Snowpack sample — Snodgrass Mountain, Crested Butte, Colorado (2/4/25, 12:06 PM MST)
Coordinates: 38.923, -106.968
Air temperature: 35 °F
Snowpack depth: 80 cm
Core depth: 50 cm
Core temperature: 30.2 °F
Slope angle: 14°, slope face: 78°
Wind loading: low
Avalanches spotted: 0
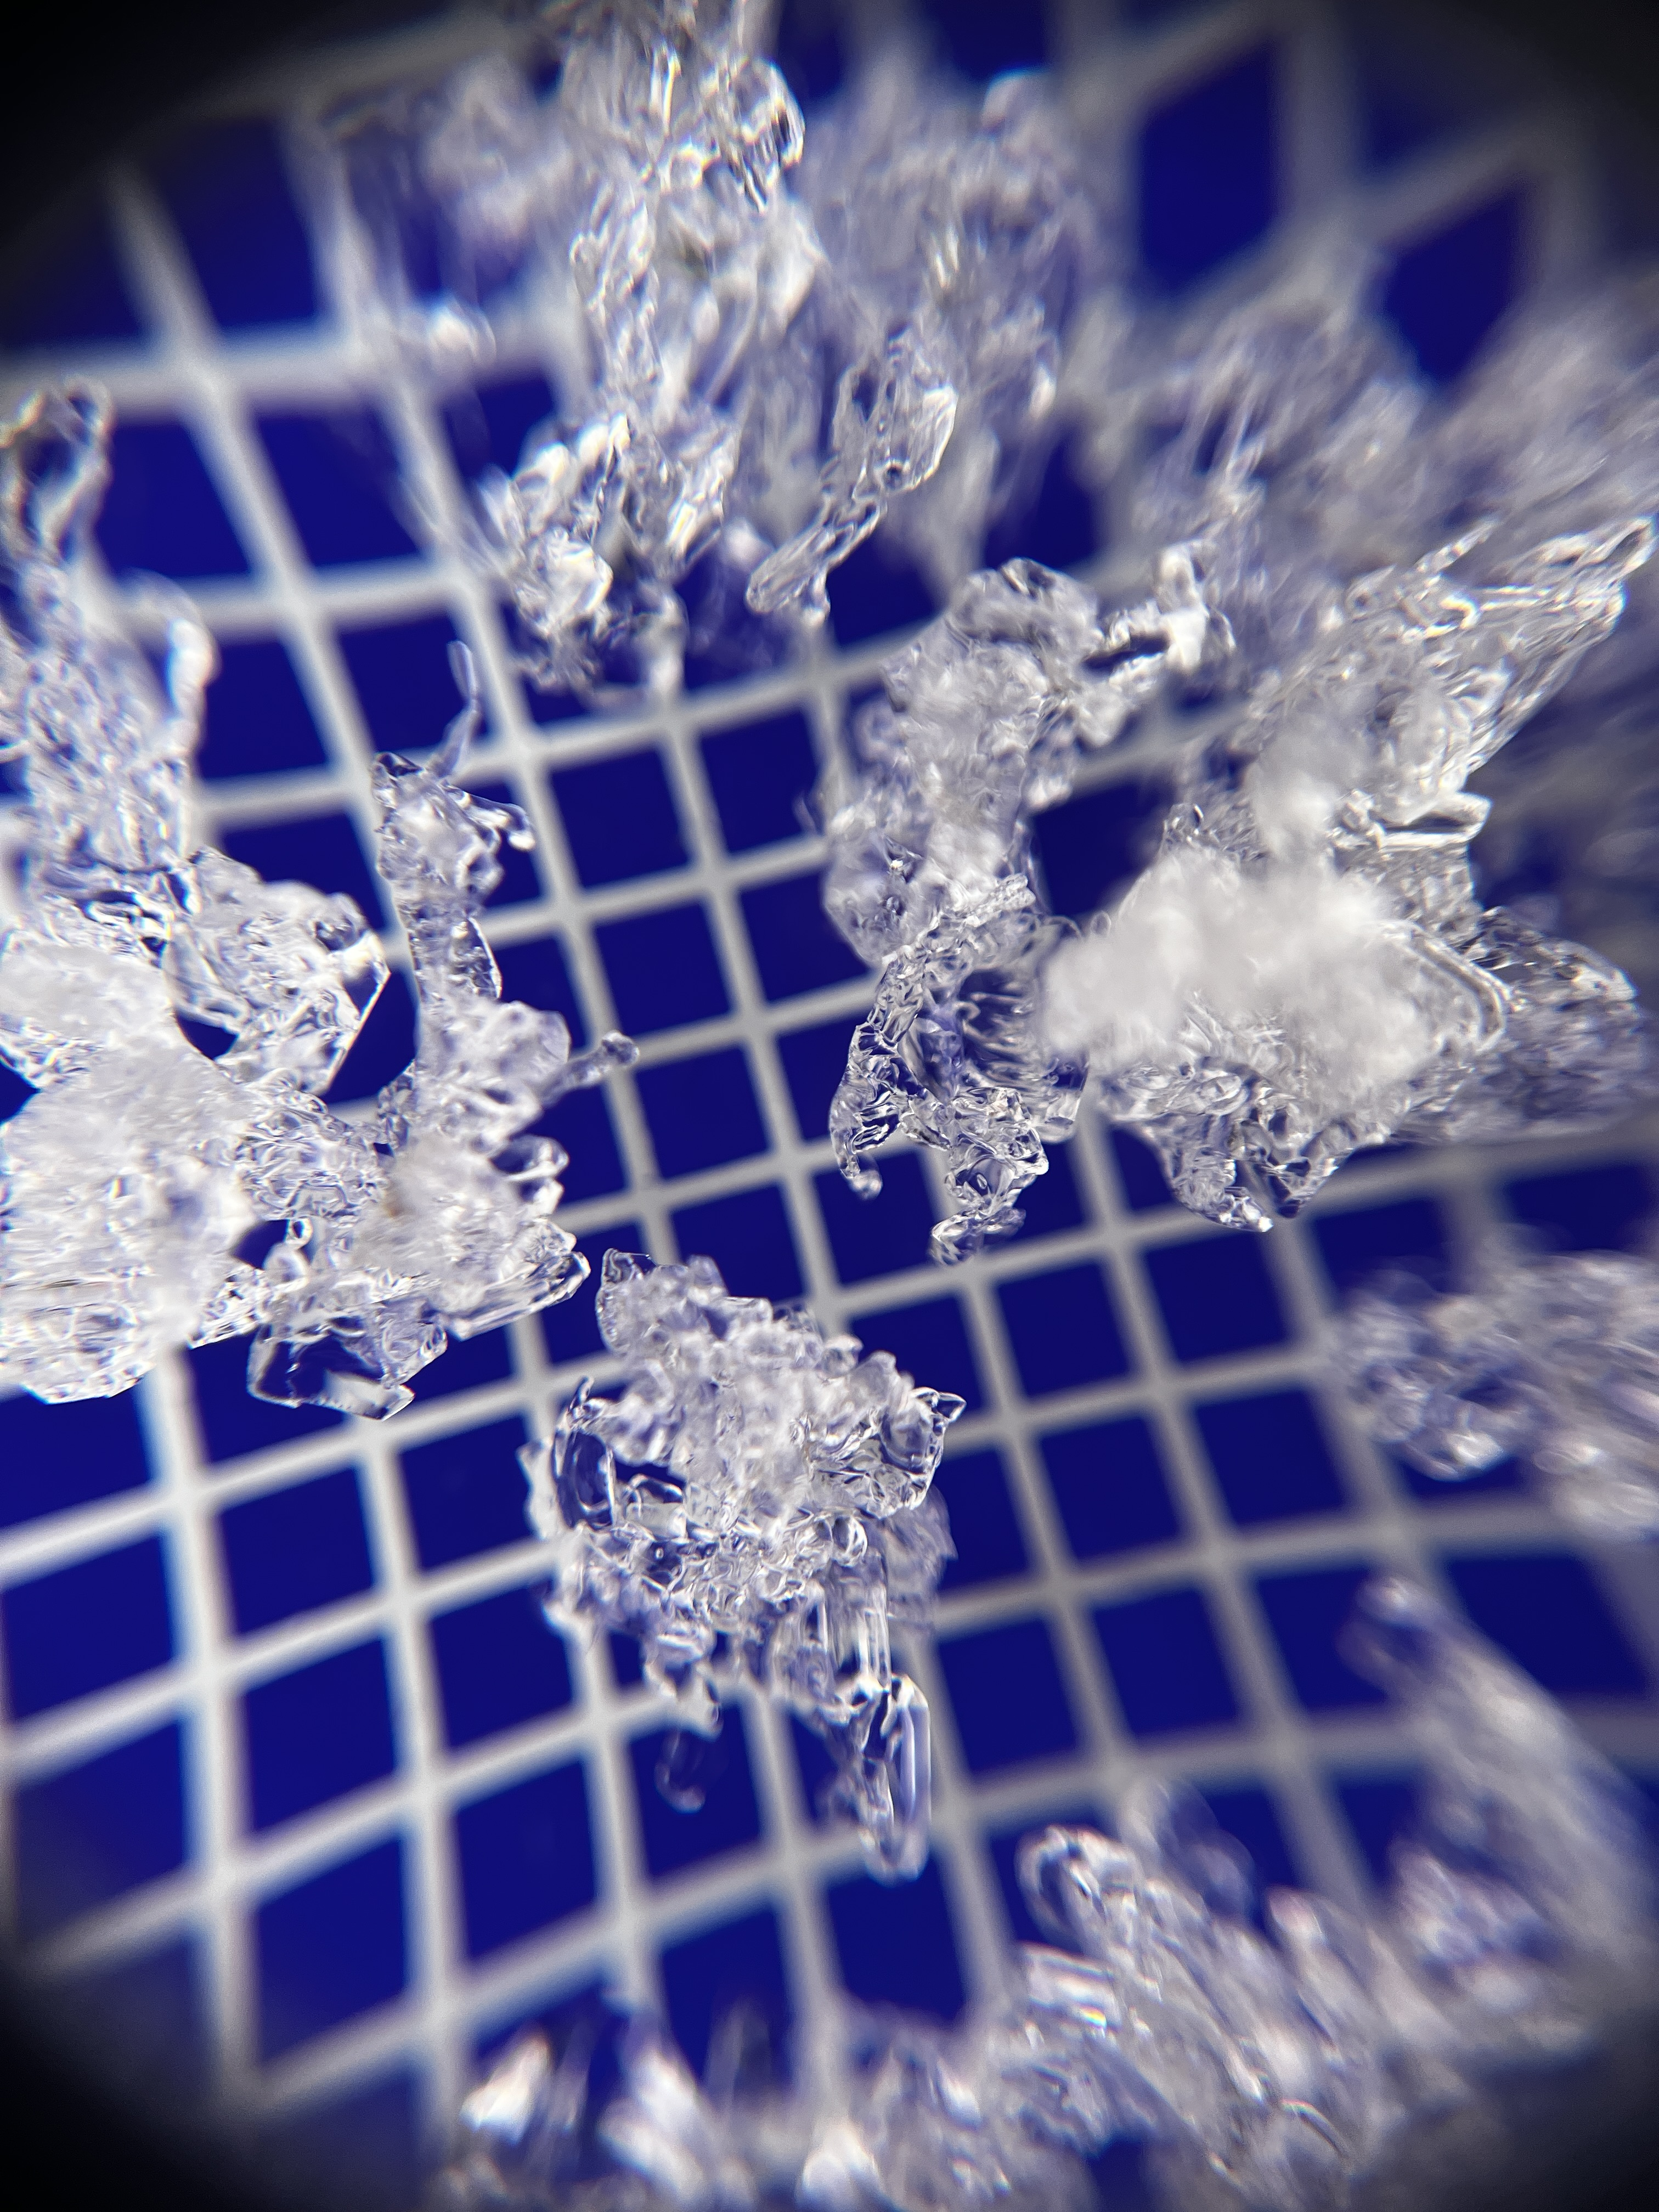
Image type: magnified_profile
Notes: No avalanches nearby, unusually warm weather for the last month reported by residents, Collected 25 yards from treeline